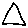
Label: triangle